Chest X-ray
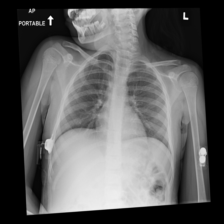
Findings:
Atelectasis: negative
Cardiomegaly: negative
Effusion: negative
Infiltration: negative
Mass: negative
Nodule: negative
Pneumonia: negative
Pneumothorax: negative
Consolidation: negative
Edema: negative
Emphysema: negative
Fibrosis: negative
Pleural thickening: negative
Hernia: negative